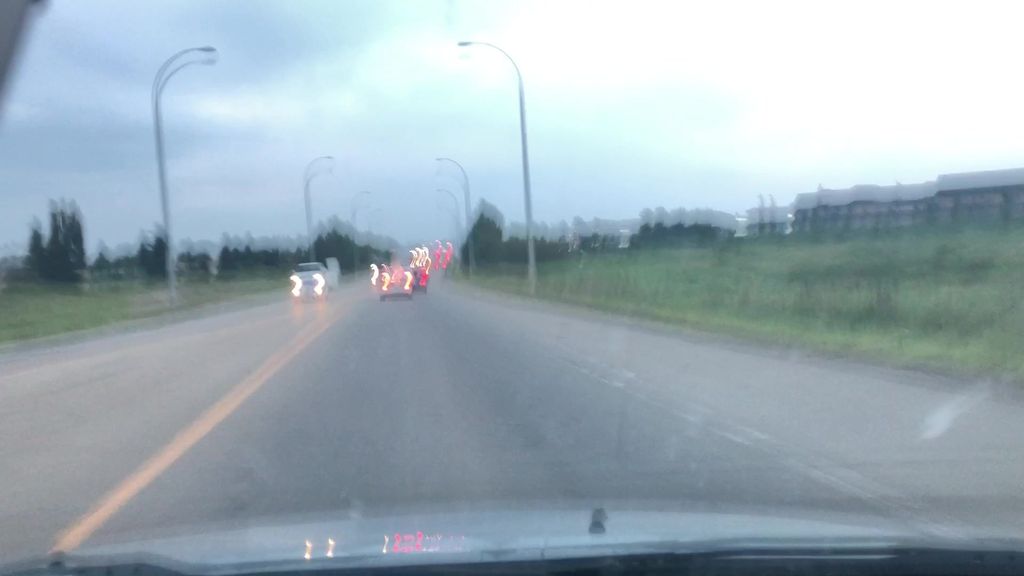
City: edmonton